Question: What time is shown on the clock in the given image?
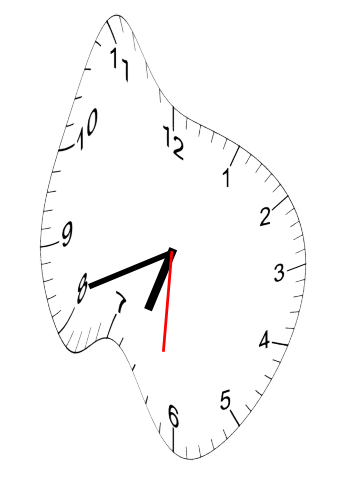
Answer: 06:41:31